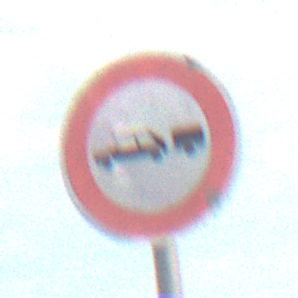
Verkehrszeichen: VerbotPersonenkraftwagenMitAnhaenger
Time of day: SunriseSunset
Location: Outdoor (Nature)
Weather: PartlyCloudy
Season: NotSpecified
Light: Natural